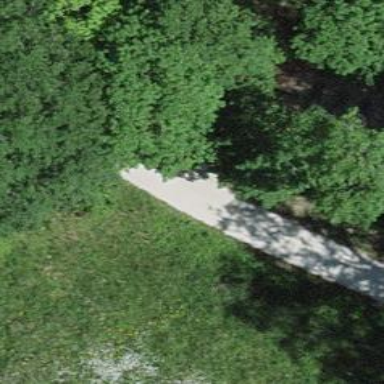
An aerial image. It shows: Bench.